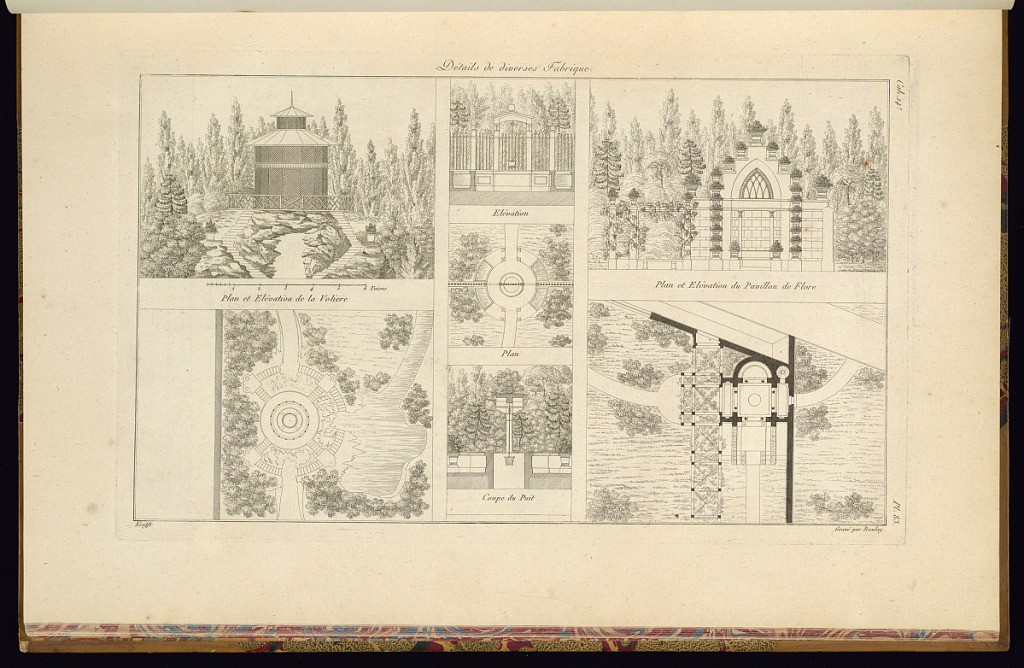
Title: Détails de diverses Fabrique
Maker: Jean-Charles Krafft, French, 1764 - 1833
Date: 1812
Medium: Etching and engraving on paper
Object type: Print
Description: An architectural print with elevations and ground plans for various garden buildings including a pavilion and an aviary. The plate is titled, numbered, and signed